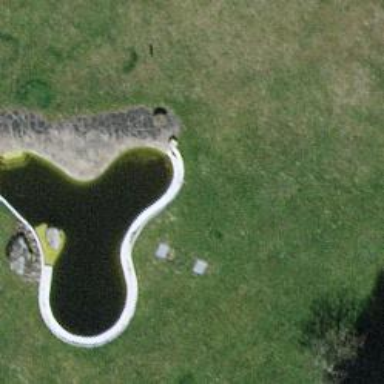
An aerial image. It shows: Swimming pool located in leisure land.